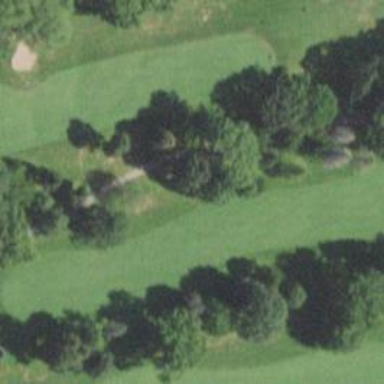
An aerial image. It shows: View of golf hole.